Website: macys
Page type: store-pickup
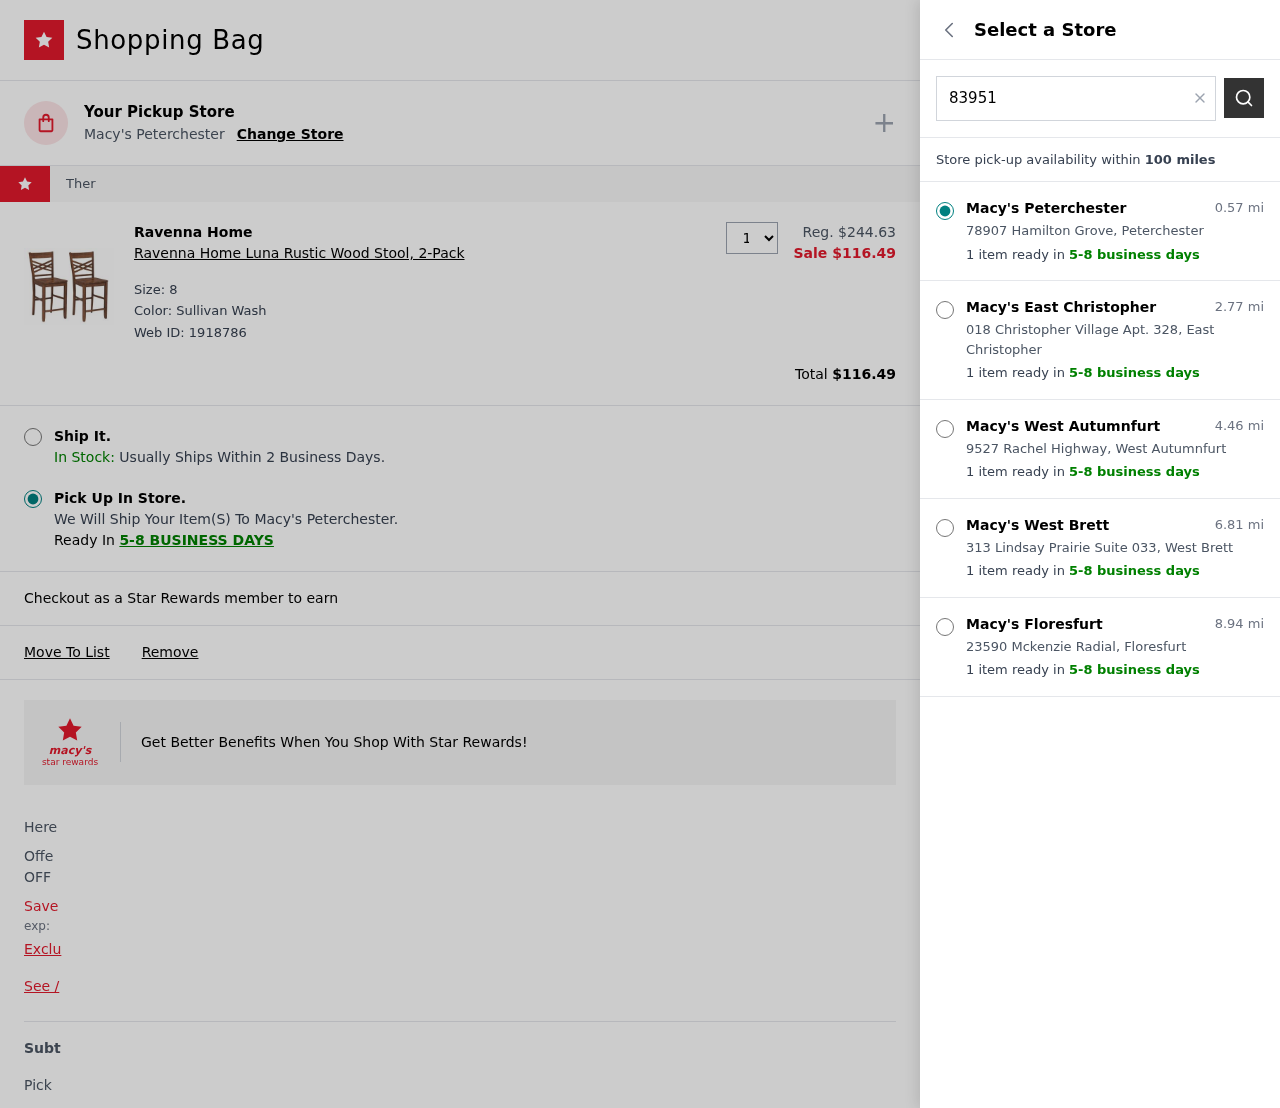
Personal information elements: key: PII_LOCATION1_CITY
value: Peterchester
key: PII_LOCATION1_STREET
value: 78907 Hamilton Grove
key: PII_LOCATION2_CITY
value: East Christopher
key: PII_LOCATION2_STREET
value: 018 Christopher Village Apt. 328
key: PII_LOCATION3_CITY
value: West Autumnfurt
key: PII_LOCATION3_STREET
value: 9527 Rachel Highway
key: PII_LOCATION4_CITY
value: West Brett
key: PII_LOCATION4_STREET
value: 313 Lindsay Prairie Suite 033
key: PII_LOCATION5_CITY
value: Floresfurt
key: PII_LOCATION5_STREET
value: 23590 Mckenzie Radial
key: PII_POSTCODE
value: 83951
Product elements: key: PRODUCT1_BRAND
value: Ravenna Home
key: PRODUCT1_NAME
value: Ravenna Home Luna Rustic Wood Stool, 2-Pack
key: PRODUCT1_PRICE
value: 116.49
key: PRODUCT1_QUANTITY
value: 1
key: PRODUCT1_ORIGINAL_PRICE
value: $244.63
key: PRODUCT1_WEB_ID
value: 1918786
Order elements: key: ORDER_TOTAL
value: $116.49
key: ORDER_DELIVERY_DATE
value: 5-8 business days
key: ORDER_DELIVERY_DATE
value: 5-8 BUSINESS DAYS
Search elements: key: SEARCH_LOCATION
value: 83951